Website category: auto
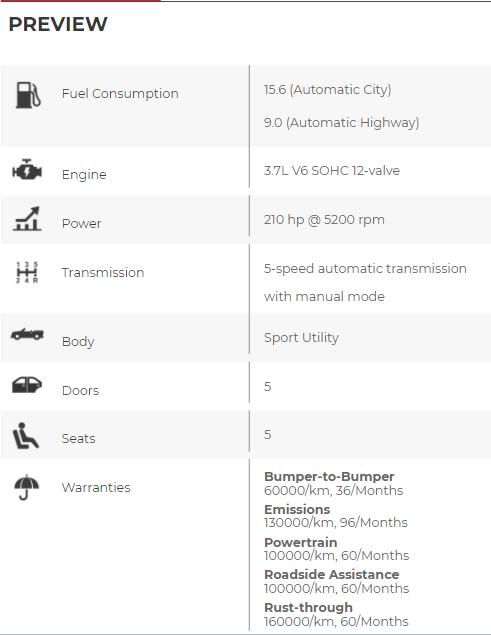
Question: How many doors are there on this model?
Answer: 5

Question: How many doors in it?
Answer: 5

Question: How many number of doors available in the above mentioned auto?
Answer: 5

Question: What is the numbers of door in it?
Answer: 5

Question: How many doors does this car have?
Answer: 5

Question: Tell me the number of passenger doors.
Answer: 5

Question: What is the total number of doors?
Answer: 5

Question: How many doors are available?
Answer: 5

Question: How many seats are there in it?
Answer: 5

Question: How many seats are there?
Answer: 5

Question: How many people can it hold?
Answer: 5

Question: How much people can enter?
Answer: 5

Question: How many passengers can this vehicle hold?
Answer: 5

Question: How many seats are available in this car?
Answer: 5

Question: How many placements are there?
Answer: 5

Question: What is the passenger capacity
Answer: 5

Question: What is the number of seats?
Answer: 5

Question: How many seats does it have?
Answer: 5

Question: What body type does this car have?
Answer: Sport Utility

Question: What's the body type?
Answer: Sport Utility

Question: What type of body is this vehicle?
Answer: Sport Utility

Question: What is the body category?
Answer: Sport Utility

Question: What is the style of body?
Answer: Sport Utility

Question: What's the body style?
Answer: Sport Utility

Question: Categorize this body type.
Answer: Sport Utility

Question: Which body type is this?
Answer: Sport Utility

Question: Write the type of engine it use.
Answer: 3.7L V6 SOHC 12-valve

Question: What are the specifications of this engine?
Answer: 3.7L V6 SOHC 12-valve

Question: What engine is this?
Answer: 3.7L V6 SOHC 12-valve

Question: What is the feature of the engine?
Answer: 3.7L V6 SOHC 12-valve

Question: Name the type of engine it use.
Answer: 3.7L V6 SOHC 12-valve

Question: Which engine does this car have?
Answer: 3.7L V6 SOHC 12-valve

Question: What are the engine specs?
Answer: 3.7L V6 SOHC 12-valve

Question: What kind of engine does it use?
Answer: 3.7L V6 SOHC 12-valve

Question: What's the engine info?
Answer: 3.7L V6 SOHC 12-valve

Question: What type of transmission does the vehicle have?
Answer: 5-speed automatic transmission with manual mode

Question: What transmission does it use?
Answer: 5-speed automatic transmission with manual mode

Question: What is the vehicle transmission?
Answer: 5-speed automatic transmission with manual mode

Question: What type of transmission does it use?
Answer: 5-speed automatic transmission with manual mode

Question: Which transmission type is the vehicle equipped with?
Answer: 5-speed automatic transmission with manual mode

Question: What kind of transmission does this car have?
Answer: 5-speed automatic transmission with manual mode

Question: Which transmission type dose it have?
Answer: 5-speed automatic transmission with manual mode

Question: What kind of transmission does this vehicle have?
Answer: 5-speed automatic transmission with manual mode

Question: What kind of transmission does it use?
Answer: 5-speed automatic transmission with manual mode

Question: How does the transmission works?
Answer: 5-speed automatic transmission with manual mode

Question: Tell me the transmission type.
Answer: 5-speed automatic transmission with manual mode

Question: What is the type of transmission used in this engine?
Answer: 5-speed automatic transmission with manual mode

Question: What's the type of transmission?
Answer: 5-speed automatic transmission with manual mode

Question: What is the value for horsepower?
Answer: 210 hp @ 5200 rpm

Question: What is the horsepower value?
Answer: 210 hp @ 5200 rpm

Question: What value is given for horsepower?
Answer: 210 hp @ 5200 rpm

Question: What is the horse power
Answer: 210 hp @ 5200 rpm

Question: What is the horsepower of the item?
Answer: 210 hp @ 5200 rpm

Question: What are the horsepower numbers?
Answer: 210 hp @ 5200 rpm

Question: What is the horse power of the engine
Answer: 210 hp @ 5200 rpm

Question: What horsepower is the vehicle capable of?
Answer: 210 hp @ 5200 rpm

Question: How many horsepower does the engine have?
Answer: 210 hp @ 5200 rpm

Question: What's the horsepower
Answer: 210 hp @ 5200 rpm

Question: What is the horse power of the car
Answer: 210 hp @ 5200 rpm

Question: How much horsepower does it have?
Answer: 210 hp @ 5200 rpm

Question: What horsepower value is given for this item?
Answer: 210 hp @ 5200 rpm

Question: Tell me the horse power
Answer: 210 hp @ 5200 rpm

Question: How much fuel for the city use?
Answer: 15.6 (Automatic City)

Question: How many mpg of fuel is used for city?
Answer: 15.6 (Automatic City)